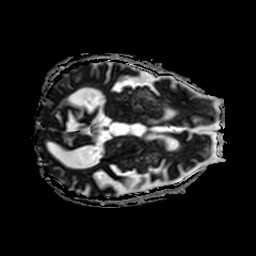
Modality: ADC
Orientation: axial
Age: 85
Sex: male
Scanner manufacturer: philips
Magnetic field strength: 3 T
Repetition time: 3.341 s
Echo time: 0.076 s